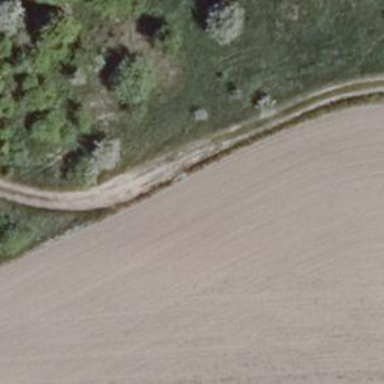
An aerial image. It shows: Sandy track with grade 4 tracktype.